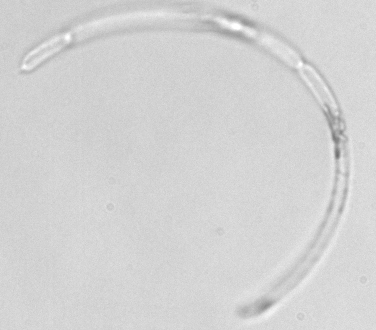
Label: Guinardia_striata